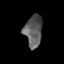
Tissue: lung
Cell type: Epithelial cells
Senescence score: 0.2035
Nuclear area (px): 549
Mean DAPI intensity: 92.608